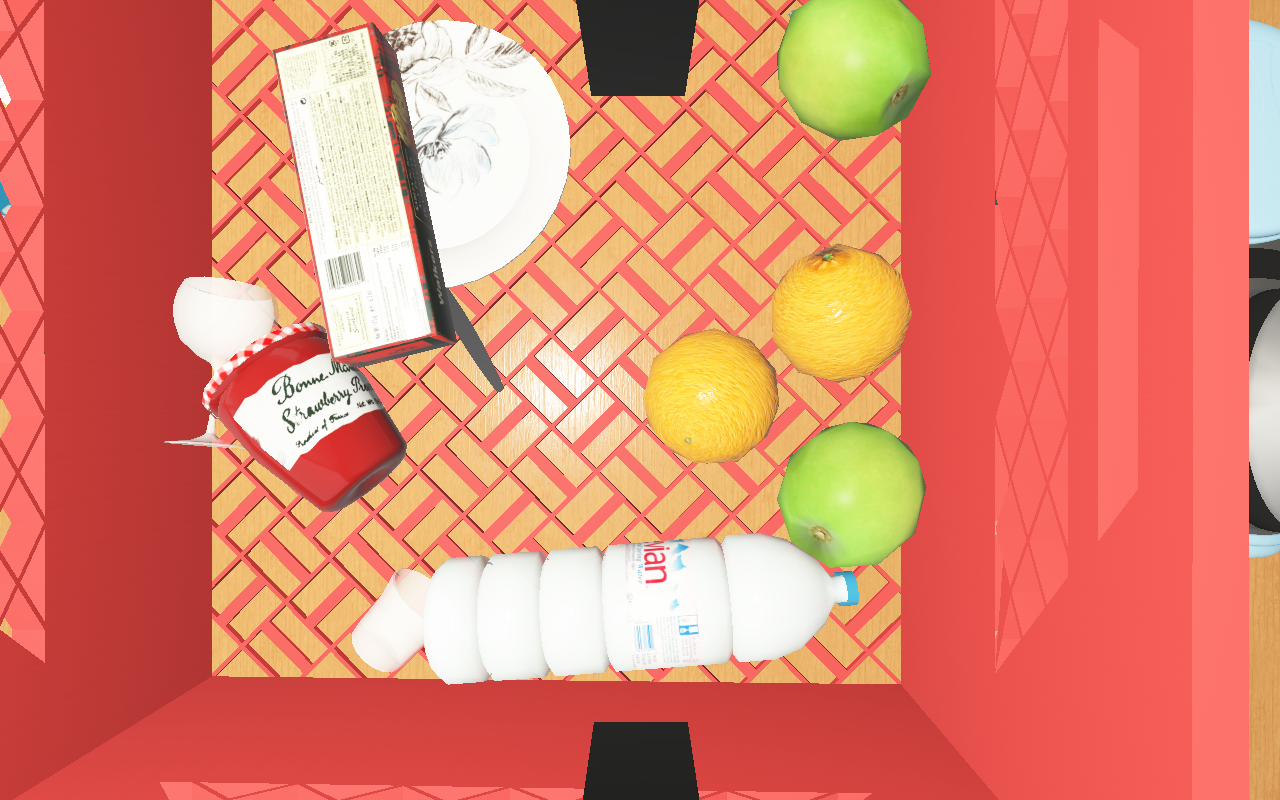
Objects in the scene:
apple
orange
orange
spoon
plate
glass
wineglass
jam jar
cereal box
cereal box
biscuit box